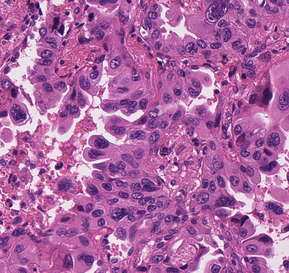
Tumor epithelial tissue: yes
Tumor-associated stroma tissue: yes
Normal tissue: no